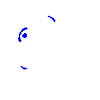
Particle: pion